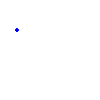
Particle: proton